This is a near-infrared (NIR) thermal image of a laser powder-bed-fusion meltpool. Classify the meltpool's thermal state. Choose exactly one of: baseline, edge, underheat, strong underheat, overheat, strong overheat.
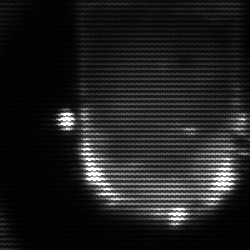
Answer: baseline